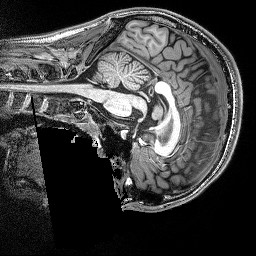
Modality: T1w
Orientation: sagittal
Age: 18
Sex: male
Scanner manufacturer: siemens
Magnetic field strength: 3 T
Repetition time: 2.5 s
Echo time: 0.00343 s